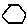
Label: hexagon